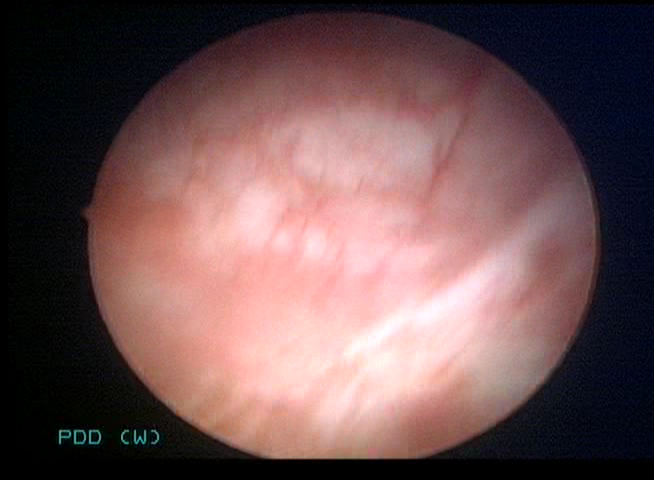
Modality: WLC
Class: Normal mucosa
Bladder cancer association: No